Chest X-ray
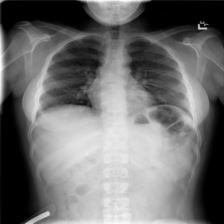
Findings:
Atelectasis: negative
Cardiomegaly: negative
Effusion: negative
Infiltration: negative
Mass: negative
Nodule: negative
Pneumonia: negative
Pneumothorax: negative
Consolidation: negative
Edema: negative
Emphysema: negative
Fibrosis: negative
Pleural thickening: negative
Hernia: negative